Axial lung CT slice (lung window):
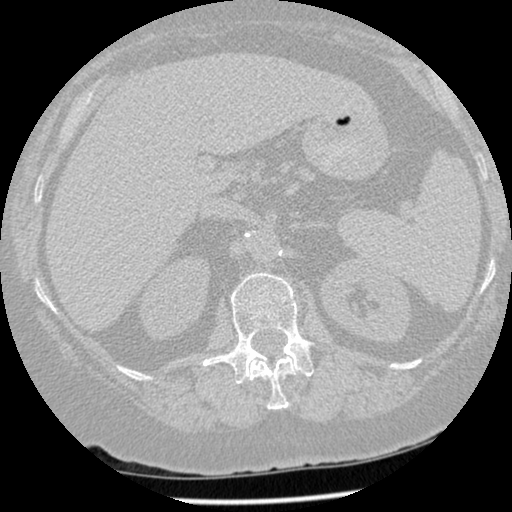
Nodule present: no